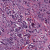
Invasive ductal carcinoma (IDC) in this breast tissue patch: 1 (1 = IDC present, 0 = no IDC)